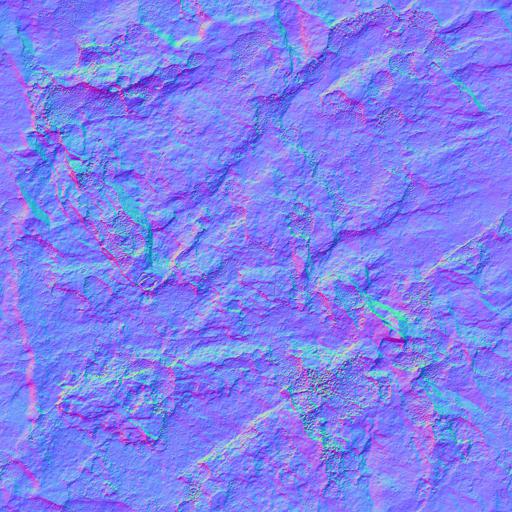
grey rock rough